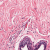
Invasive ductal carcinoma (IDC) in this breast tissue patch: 0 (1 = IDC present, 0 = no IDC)